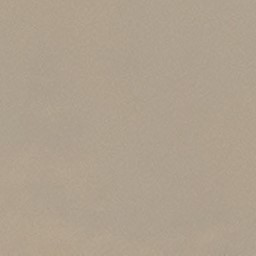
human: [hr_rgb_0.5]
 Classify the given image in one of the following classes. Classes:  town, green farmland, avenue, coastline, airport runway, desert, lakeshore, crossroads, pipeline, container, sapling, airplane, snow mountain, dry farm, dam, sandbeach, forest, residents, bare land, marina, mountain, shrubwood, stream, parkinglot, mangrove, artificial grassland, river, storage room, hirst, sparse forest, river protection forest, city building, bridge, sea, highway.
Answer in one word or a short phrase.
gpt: desert